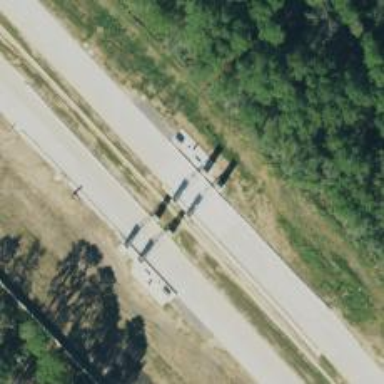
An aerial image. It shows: Toll gantry on the road.